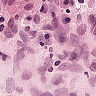
Metastatic tissue present: no